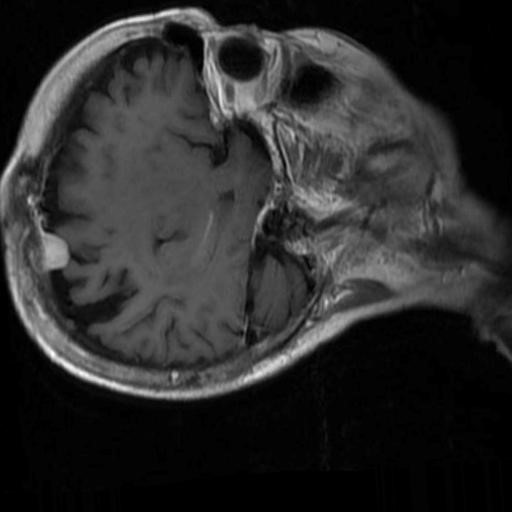
Label: brain_menin